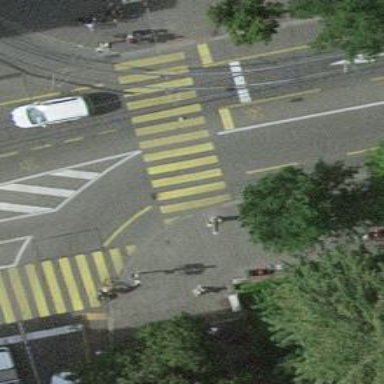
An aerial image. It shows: Crossing with traffic signals.